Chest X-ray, PA view. Patient: 42 years old, sex M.
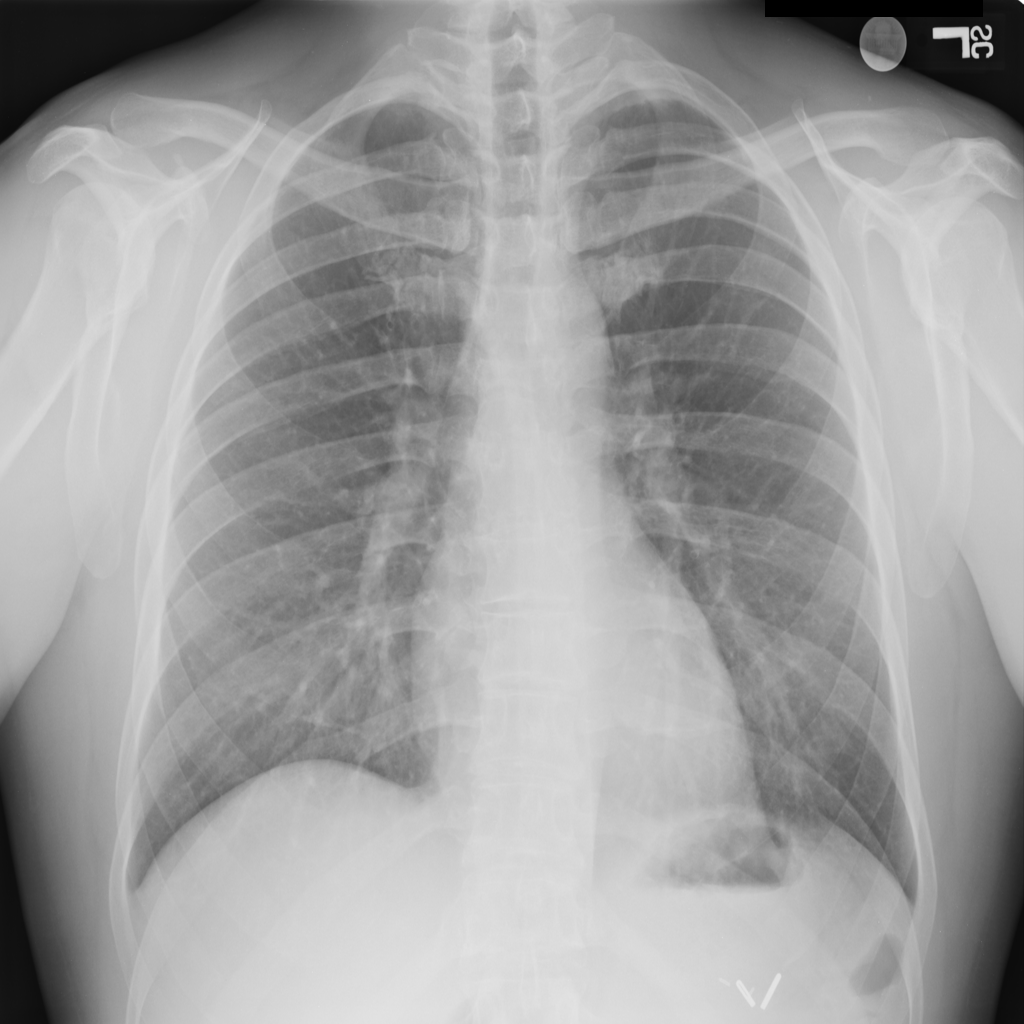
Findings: Fibrosis, Nodule